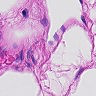
Metastatic tissue present: no